Question: again me.
I dont know what the hell isnt working right, but everytime im exporting my Teamspeak Bot wrote in Java, it seems like he dont export the mysql-connector.jar.
Everytime im trying to start my jar, he always tells me that he cant find the MySQL-Driver.
Heres my Code:

As you can see, the jar file is in the buildpath. When i try running it through Eclipse, everything works fine. Only when im exporting he throws me the Exception.
Hope someone of you can help me.
ndslr
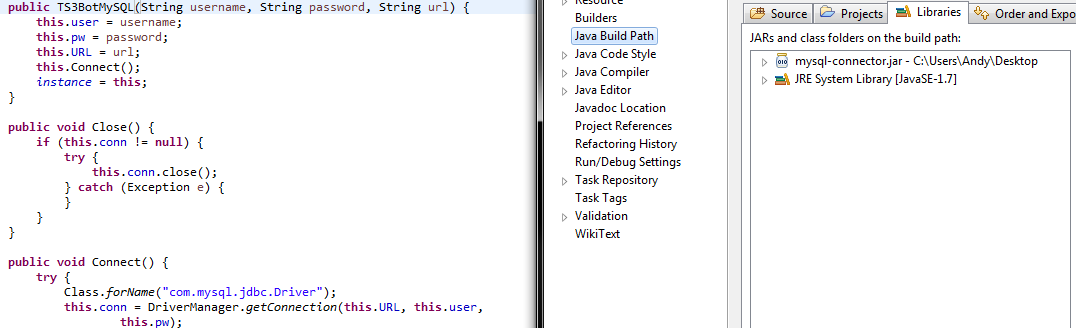
Answer: The way you're exporting your jar, your library jar isn't automatically added to the output jar. You would have to specify the classpath when you run it:
'''
java -cp "C:\Users\Andy\Desktop\mysql-connector.jar;YourOutputJar.jar" TS3BotMySQL
'''
Instead, you have to add the mysql-connector.jar to your output jar. To do this, instead of going to export > jar, go to export > jar, and then select "Extract required libraries into generated JAR" or "Package required libraries into generated JAR" at the prompt.
See these related questions for more information:
<URL>
<URL>
<URL>
<URL>